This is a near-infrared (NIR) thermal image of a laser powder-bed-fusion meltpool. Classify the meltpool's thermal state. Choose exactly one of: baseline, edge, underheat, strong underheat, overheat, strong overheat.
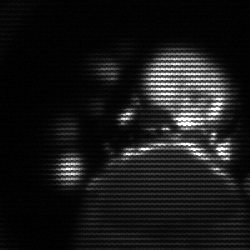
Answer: baseline